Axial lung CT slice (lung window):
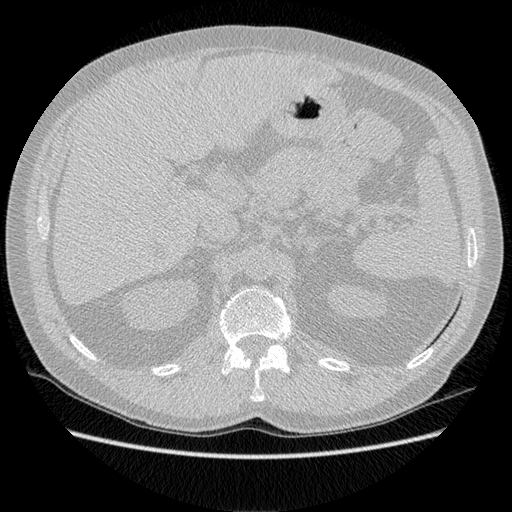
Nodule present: no